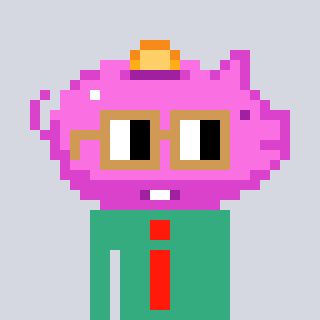
a pixel art character with square brown glasses, a piggybank-shaped head and a teal-colored body on a cool background